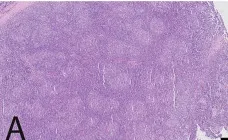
Lymph node biopsy, showing a follicular lymphoma with brisk TFH response and BCL2-rearrangement. (A) low power view showing a disturbed lymph node architecture, with numerous small follicles arranged in a back-to-back fashion.
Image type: pathology (h&e)